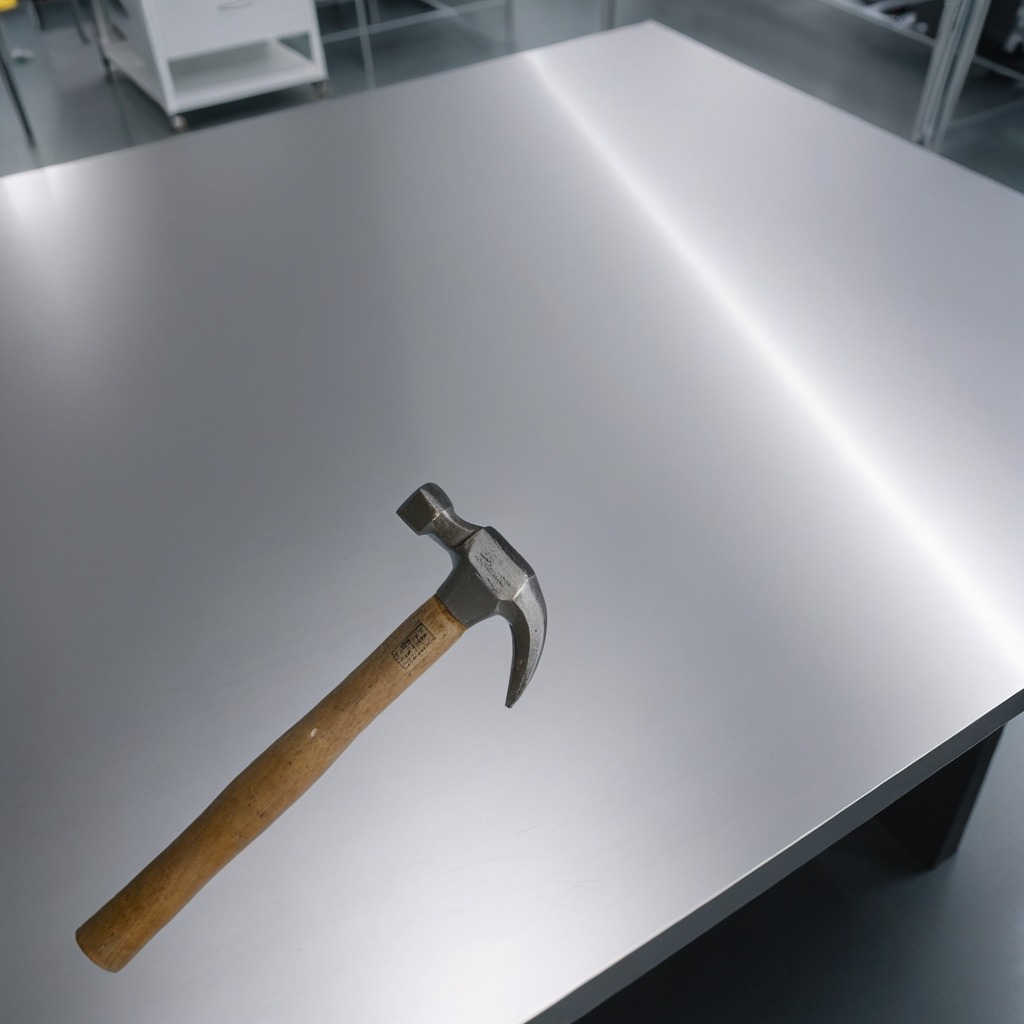
A hammer is lying on the stainless steel table in a high-end prototyping lab.